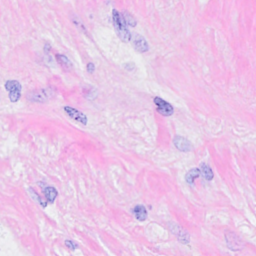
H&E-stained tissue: Breast